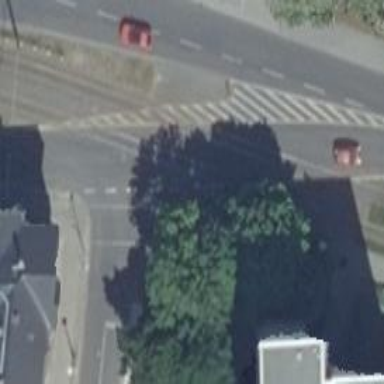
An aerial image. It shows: Level crossing with traffic signals.